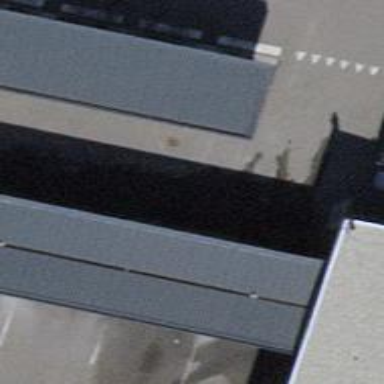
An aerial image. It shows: Car wash facility.